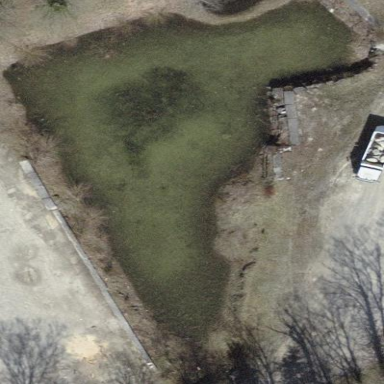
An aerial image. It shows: Serene pond surrounded by nature.